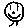
Label: smiley face